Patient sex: F
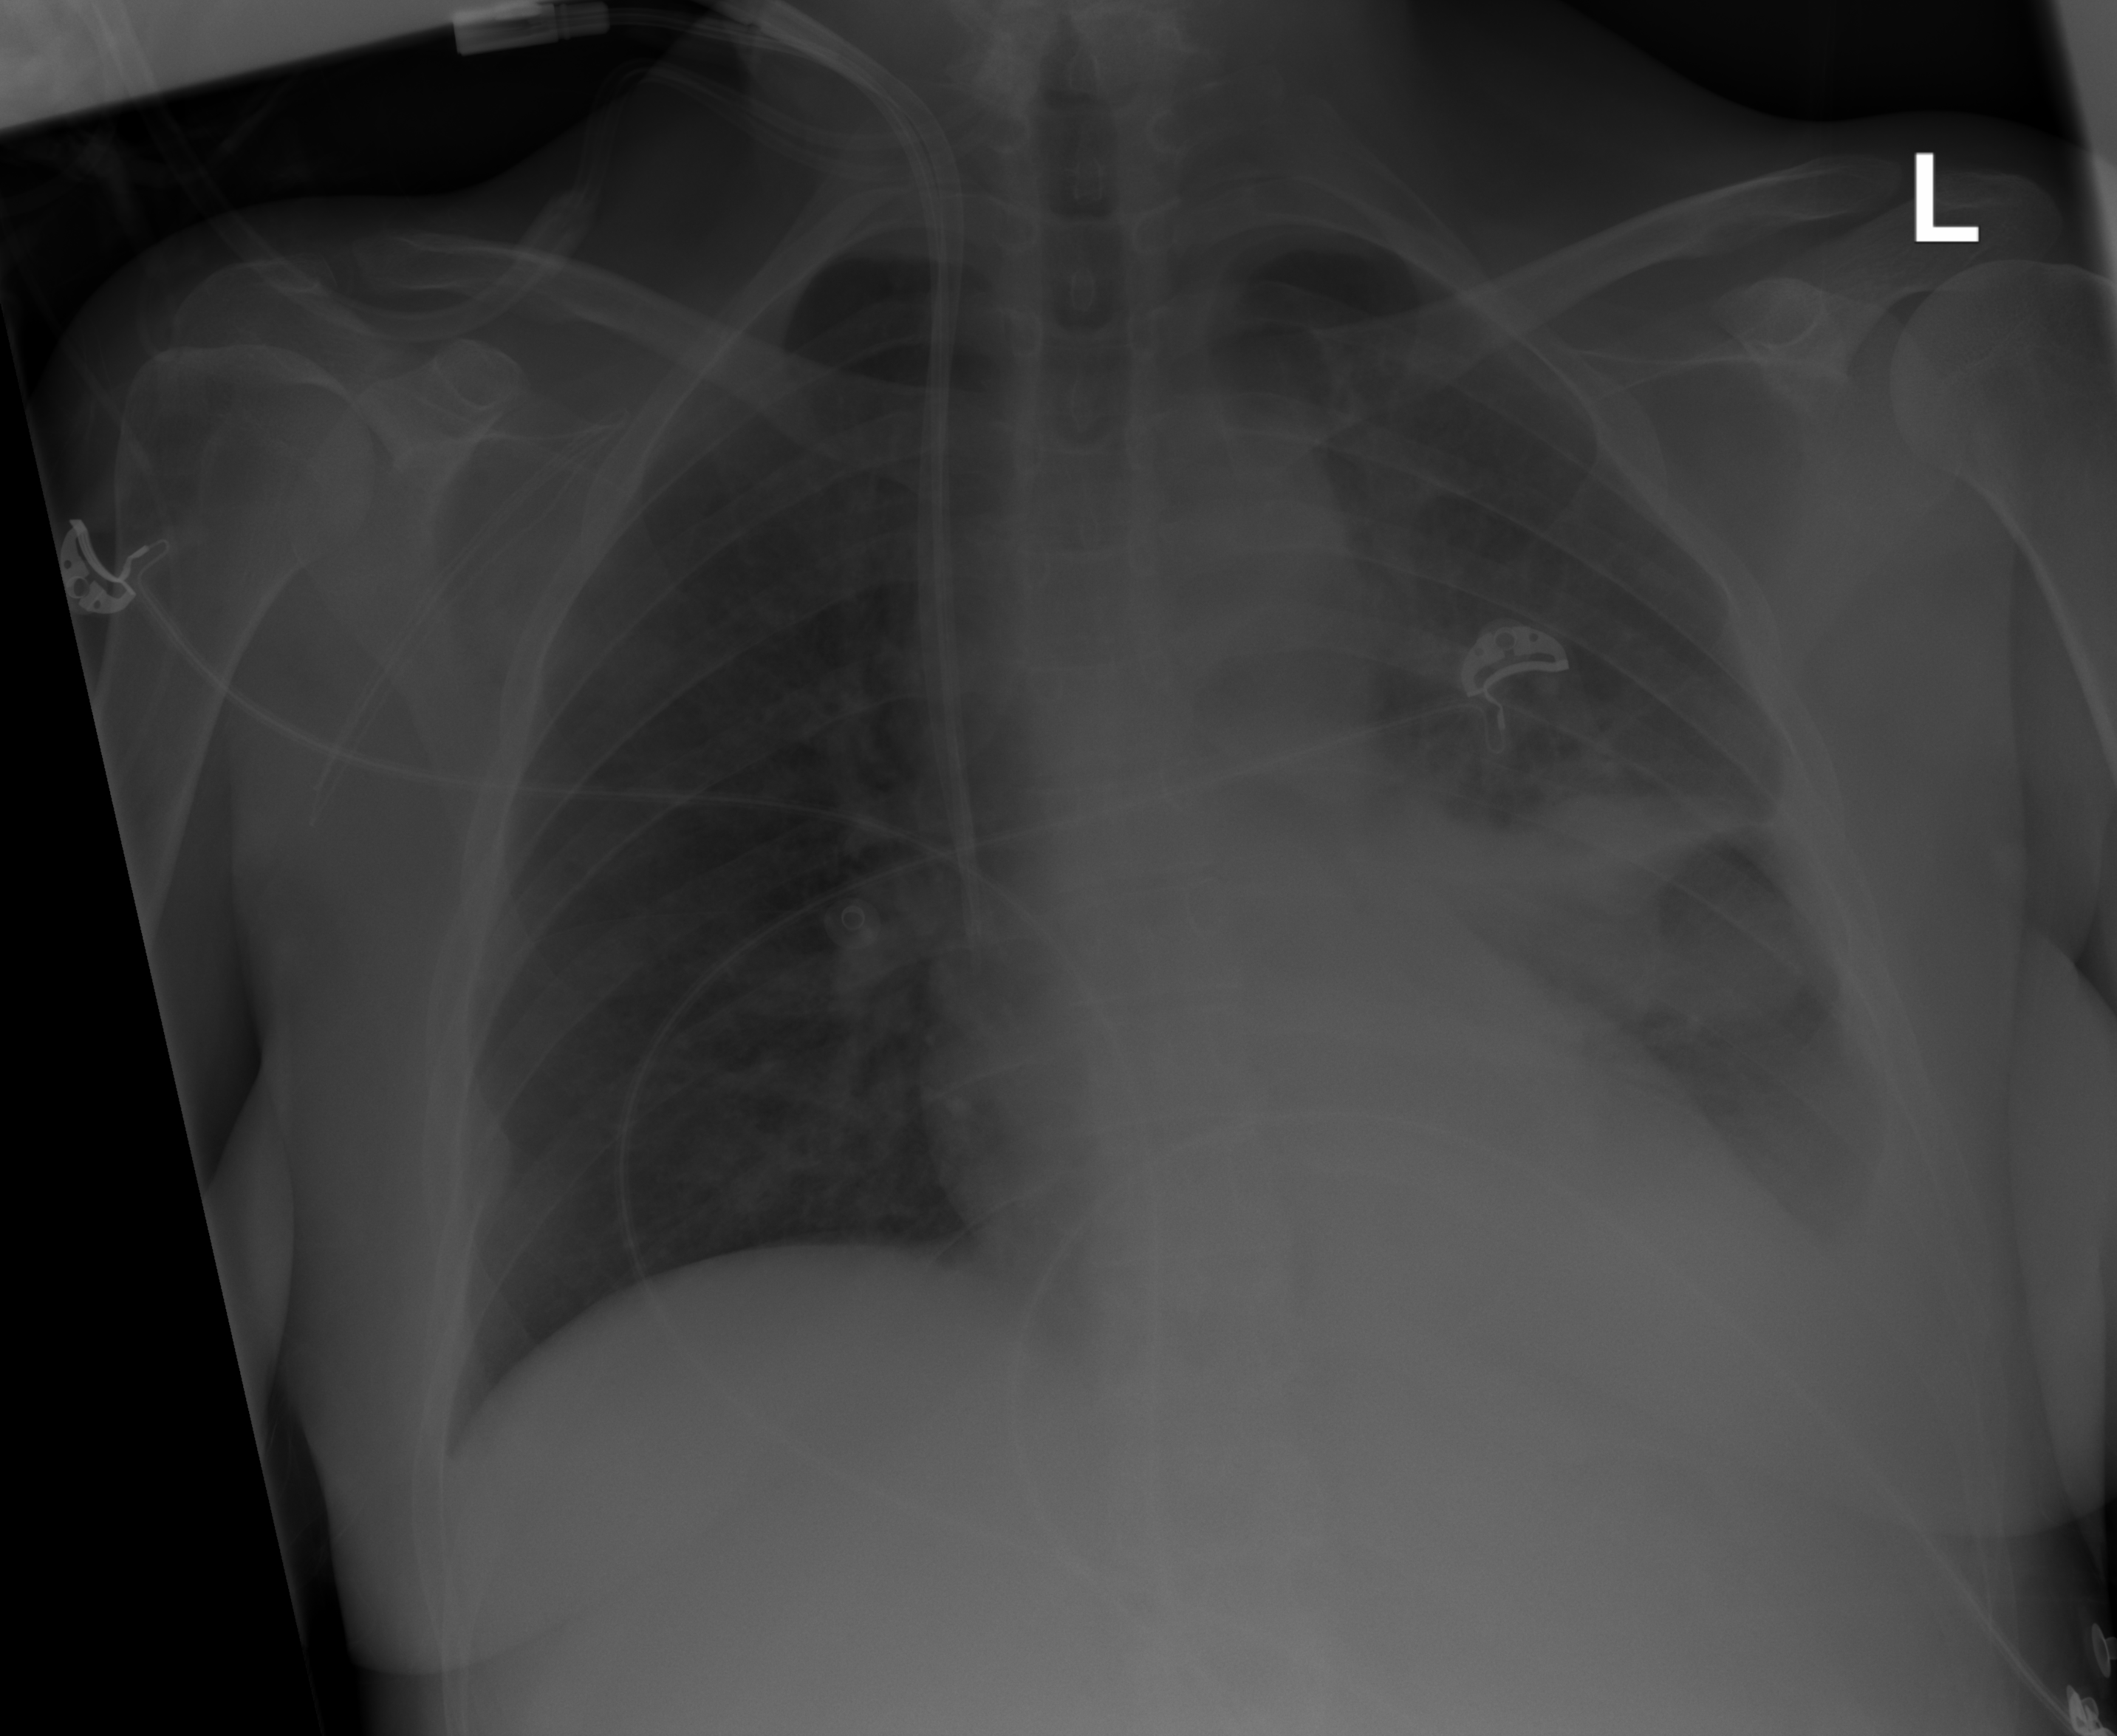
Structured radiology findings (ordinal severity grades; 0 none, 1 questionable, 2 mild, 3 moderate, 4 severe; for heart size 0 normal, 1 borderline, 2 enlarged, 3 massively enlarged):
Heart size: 1
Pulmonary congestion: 0
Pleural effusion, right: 0
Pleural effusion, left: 2
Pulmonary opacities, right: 0
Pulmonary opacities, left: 0
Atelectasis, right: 0
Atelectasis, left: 2